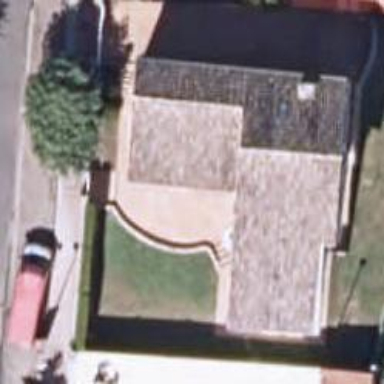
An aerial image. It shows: Simple and straightforward house.